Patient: sex F, age 34
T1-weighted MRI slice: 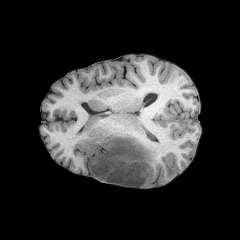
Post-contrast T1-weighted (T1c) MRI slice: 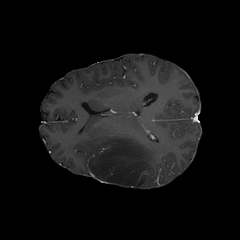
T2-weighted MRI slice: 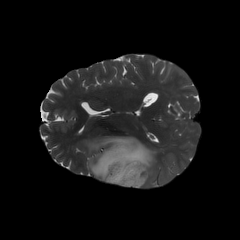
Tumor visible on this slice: yes
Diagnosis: Astrocytoma, IDH-mutant
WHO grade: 3